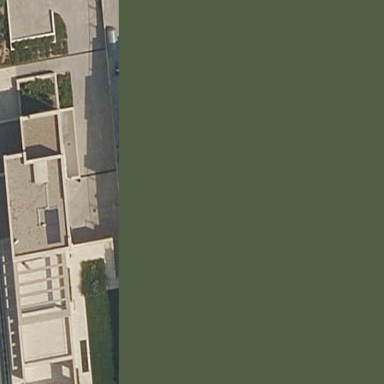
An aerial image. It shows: Building.